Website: home-depot
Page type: account-dashboard
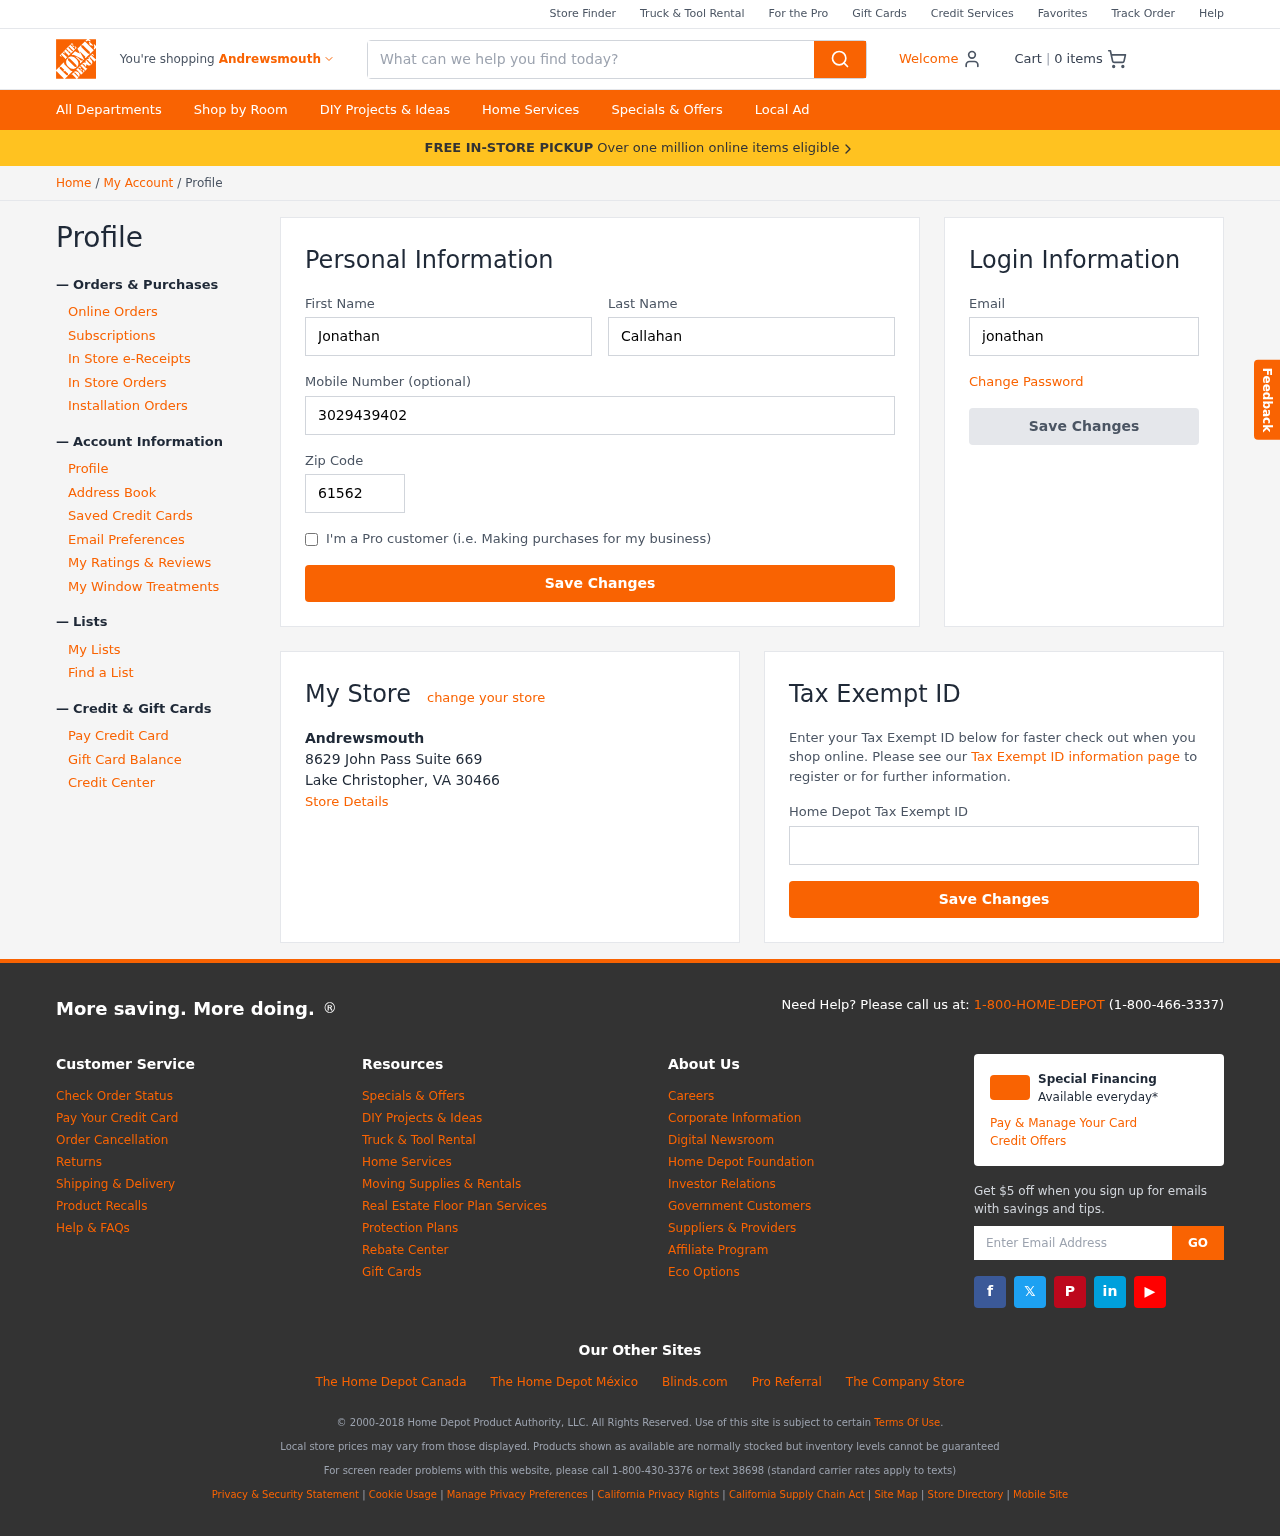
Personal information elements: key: PII_CITY
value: Andrewsmouth
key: PII_EMAIL
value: jonathancallahan@yahoo.com
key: PII_FIRSTNAME
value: Jonathan
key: PII_LASTNAME
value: Callahan
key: PII_LOCATION1_CITY_STATE_ZIP
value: Lake Christopher, VA 30466
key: PII_LOCATION1_NAME
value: Andrewsmouth
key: PII_LOCATION1_STREET
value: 8629 John Pass Suite 669
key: PII_PHONE
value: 3029439402
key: PII_POSTCODE
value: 61562
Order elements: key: ORDER_NUM_ITEMS
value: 0
Search elements: key: HEADER_SEARCH
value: What can we help you find today?